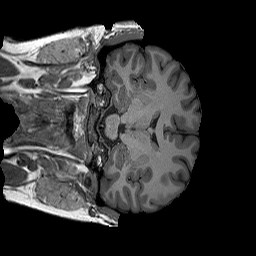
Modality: T1w
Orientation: coronal
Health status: healthy